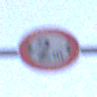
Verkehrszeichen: TatsaechlicheBreite2
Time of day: SunriseSunset
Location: Outdoor (Urban)
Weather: PartlyCloudy
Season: NotSpecified
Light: Natural